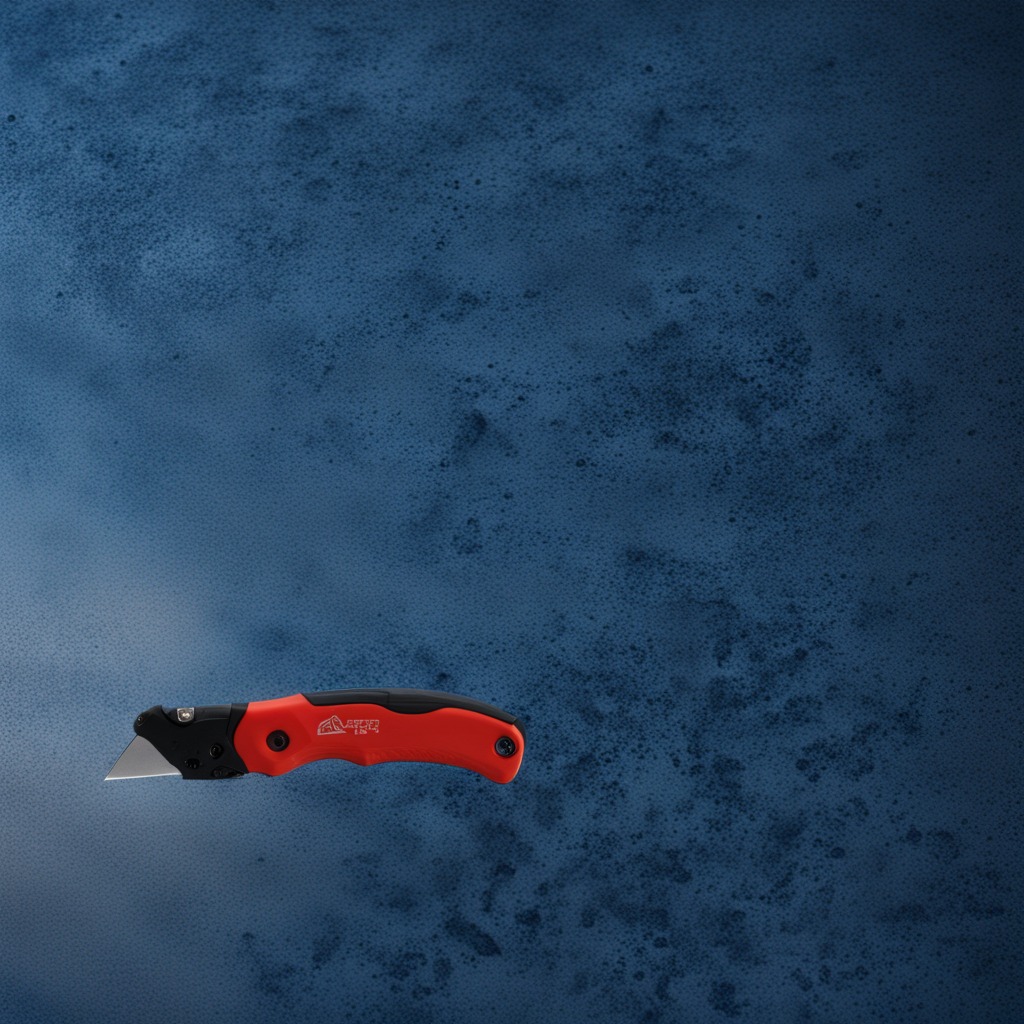
A utility knife is lying on the clean granite tabletop covered with a blue rubber mat inside a workshop under bright overhead lighting crisp shadows high clarity worn but beneath the mat